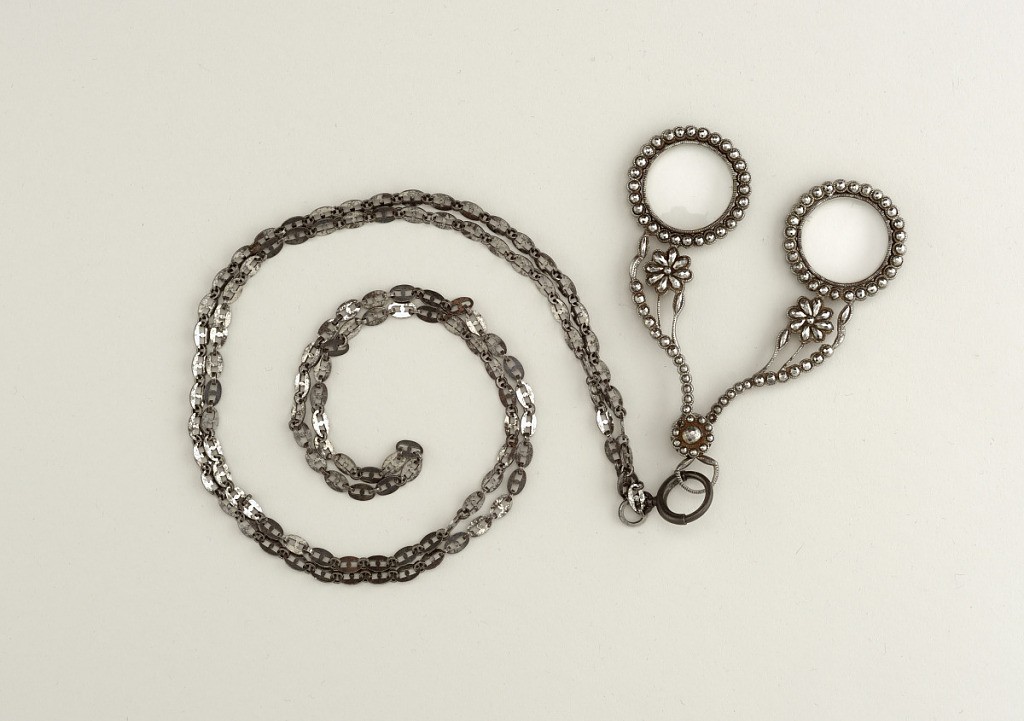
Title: Lorgnon and chain
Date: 19th century
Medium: Steel, cut-steel beads, glass
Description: The glasses, each set at the end of a flowering stem, hinged together with ring at hinge. (b) Chain of oval links of steel.